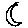
Label: moon